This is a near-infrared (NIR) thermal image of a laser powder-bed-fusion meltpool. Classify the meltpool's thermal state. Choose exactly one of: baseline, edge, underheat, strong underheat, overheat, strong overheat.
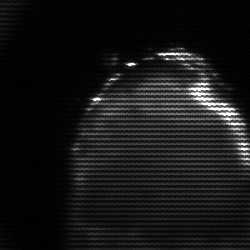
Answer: edge